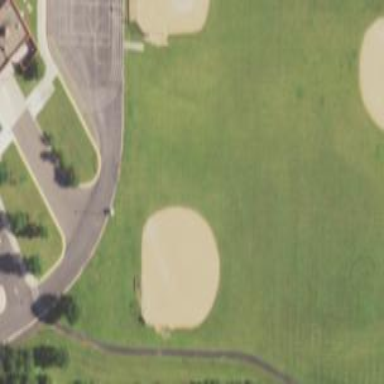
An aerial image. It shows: Baseball pitch with fine gravel surface for leisure activities.